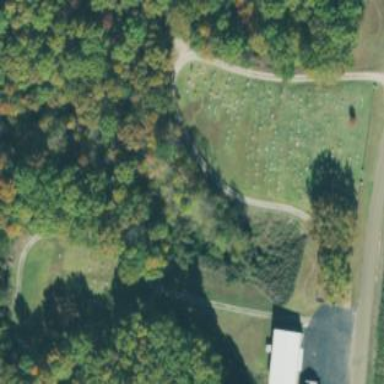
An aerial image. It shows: Cemetery.